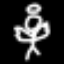
Label: angel